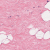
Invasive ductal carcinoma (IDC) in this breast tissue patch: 0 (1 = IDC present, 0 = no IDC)